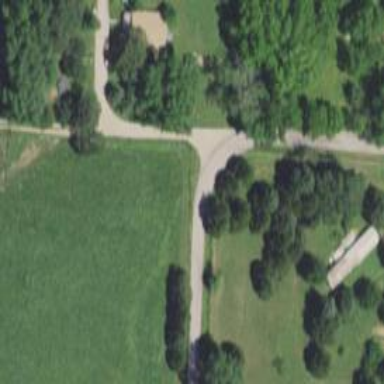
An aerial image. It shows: Driveway.